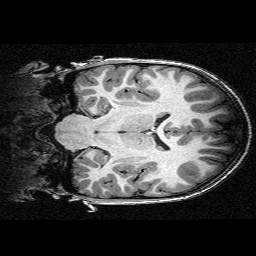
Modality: T1w
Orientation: coronal
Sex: male